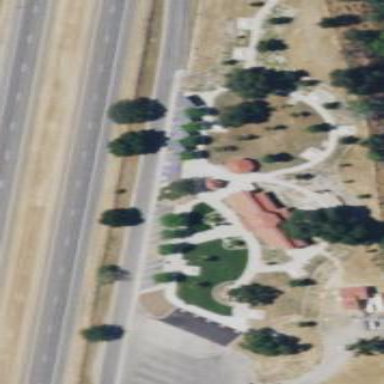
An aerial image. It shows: Rest area along the road.